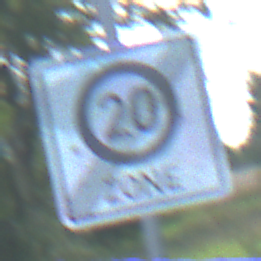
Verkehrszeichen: EndeZone20
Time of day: MorningAfternoon
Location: Outdoor (Nature)
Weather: PartlyCloudy
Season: NotSpecified
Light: Natural